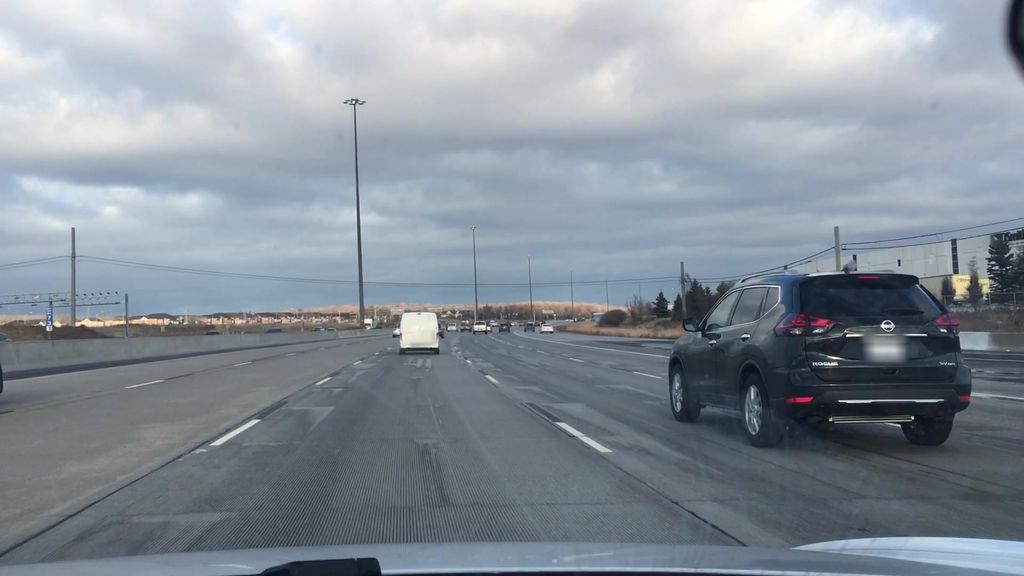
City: toronto